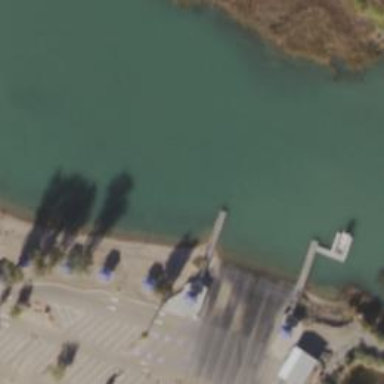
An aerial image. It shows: Pier with mooring facilities.